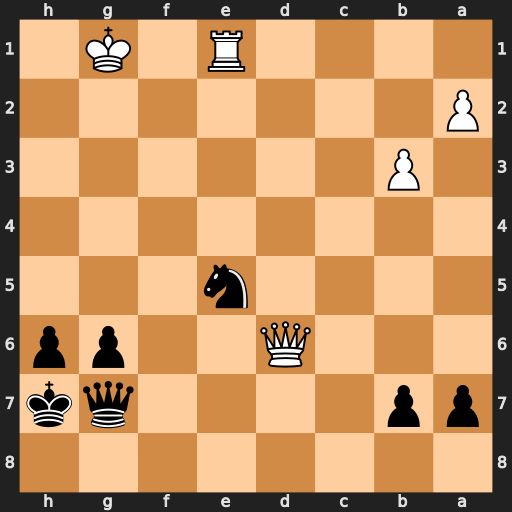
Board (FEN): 8/pp4qk/3Q2pp/4n3/8/1P6/P7/4R1K1
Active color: b
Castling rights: -
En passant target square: -
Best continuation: Nf3+ Kf2 Nxe1